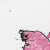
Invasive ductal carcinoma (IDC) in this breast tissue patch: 0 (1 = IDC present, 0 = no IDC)